Aerial crown-view tile of a tropical tree (Barro Colorado Island, Panama), acquired 20250317:
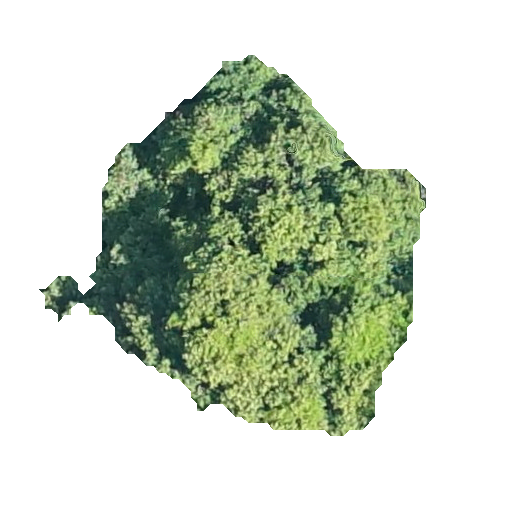
Species: Trichilia tuberculata
GBIF accepted scientific name: Trichilia tuberculata
Crown area: 130.857 m²